Question: I'm a beginner in JS and jQuery, and I want to add 2 rows dynamically (the orange one and the row which contains the cols) when I click on a link (the gray rectangle on the bottom of the page).
Here's a screenshot :

This is my HTML code :
'''
<div class="ajout_prest">
<p class="txt_ajout">
<a class="AddResults" href="#">Ajouter une nouvelle prestation</a>
</p>
<p class="plus_ajout">
<a class="AddResults" href="#">+</a>
</p>
</div>
'''
And the JS code :
'''
<script>
$('.AddResults').click(function(){
var rowNumber = 3;
// All the cols
var jourVar = $('<td class="jr_td"><p><input type="text" class="datepicker" /></p><p class="ou">ou</p><p><input type="text" class="datepicker" /></p></td>') ;
var creneauVar = $('<td class="cr_td"><select><option value="h1">10h30</option><option value="h2">11h30</option></select><select class="cr_td_s2"><option value="h3">10h30</option><option value="h4">11h30</option></select></td>') ;
var repassageVar = $('<td class="rp_td"><select><option value="h5" SELECTED>2h00</option><option value="h6">3h00</option></select></td>') ;
var menageVar = $('<td class="mn_td"><select><option value="h7" SELECTED>2h00</option><option value="h8">3h00</option></select></td>') ;
var totalVar = $('<td class="tt_td"><strong>4h.</strong></td>') ;
var pttcVar = $('<td class="pttc_td"><strong>88 &#8364;</strong></td>') ;
var corVar = $('<td class="cor_td"><a href="#"><img src="img/ico/corbeille.png" alt="" width="13" height="13" /></a></td>') ;
//Create 2 new rows
var newTitreRow = $('<tr><td class="bar_td" colspan=7><strong>PRESTATION ' + rowNumber + '</strong></td></tr>') ;
var newContentRow = $('<tr>' + jourVar + '' + creneauVar + '' + repassageVar + '' + menageVar + '' + totalVar + '' + pttcVar + '' + corVar + ');
//Append the new row to the body of the #table_prest table
$('#table_prest tbody').append(newTitreRow);
$('#table_prest tbody').append(newContentRow);
//Iterate row number
rowNumber++;
});
</script>
'''
But of course nothing happens. Do you have any idea about this problem?
Thank you :)
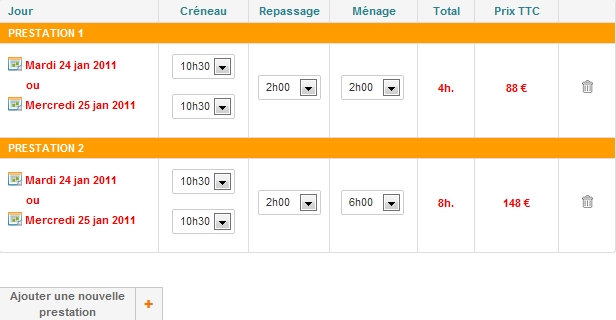
Answer: Your javascript code has at least one error in it:
'''
var newContentRow = $('<tr>' + jourVar + '' + creneauVar + '' + repassageVar + '' + menageVar + '' + totalVar + '' + pttcVar + '' + corVar + ');
'''
at the end of the concatentation there is an extra + '
it should probalby be:
'''
var newContentRow = $('<tr>' + jourVar + '' + creneauVar + '' + repassageVar + '' + menageVar + '' + totalVar + '' + pttcVar + '' + corVar + '</tr>');
'''
Edit:
Also I should mention that the rowNumber variable you are using won't iterate upwards each time you click the link as it will reset each time you click. Either use a global variable for that, or just get the count of rows form the table each time the button is clicked instead if you want to update the Title line with the row number.